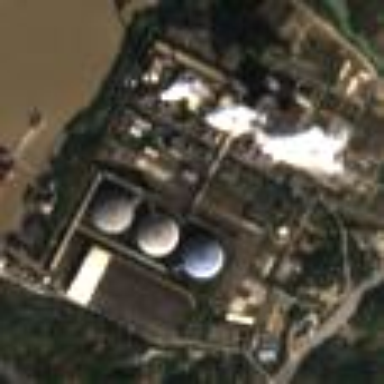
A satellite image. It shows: Industrial area with coal power plant.